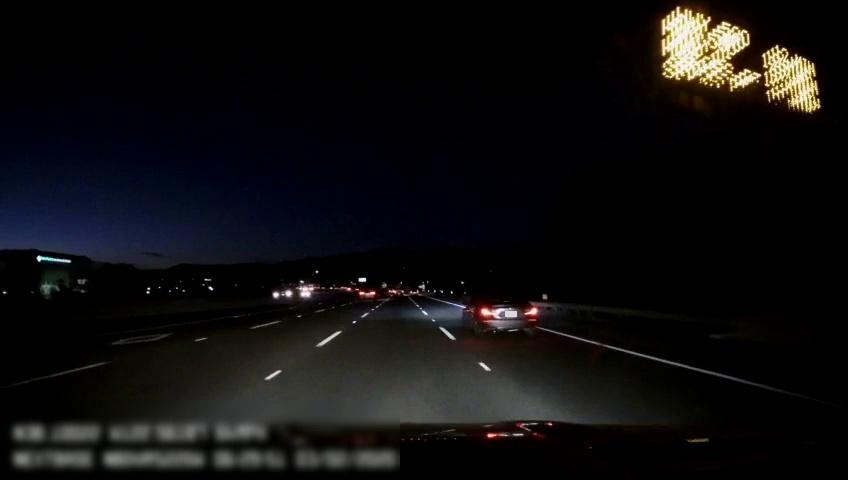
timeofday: Night
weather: Other
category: Drivable Space
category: Vehicles | Car
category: Vehicles | SUV
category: Vehicles | Truck
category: Lanes | Current Lane
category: Lanes | Alternate Lane
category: Lanes | Alternate Lane
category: Lanes | Alternate Lane
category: Lanes | Alternate Lane